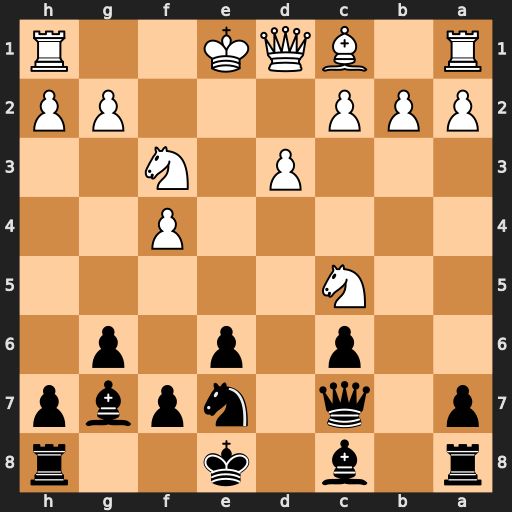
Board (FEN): r1b1k2r/p1q1npbp/2p1p1p1/2N5/5P2/3P1N2/PPP3PP/R1BQK2R
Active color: b
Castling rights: KQkq
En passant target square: -
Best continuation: Qa5+ c3 Qxc5